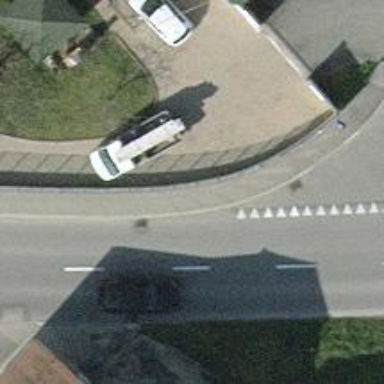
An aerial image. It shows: Sidewalk.